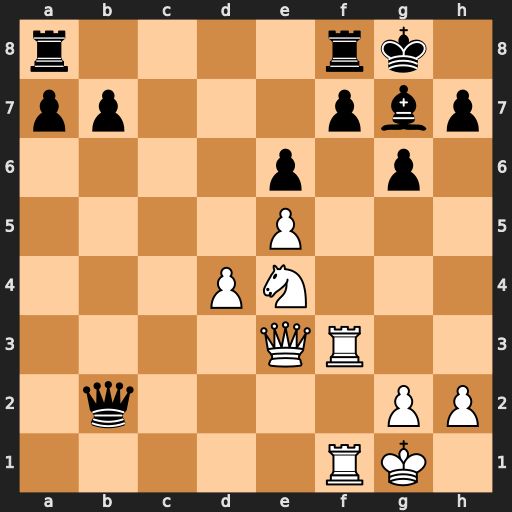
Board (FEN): r4rk1/pp3pbp/4p1p1/4P3/3PN3/4QR2/1q4PP/5RK1
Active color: w
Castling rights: -
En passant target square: -
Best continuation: Nf6+ Bxf6 exf6